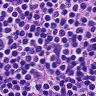
Metastatic tissue present: no